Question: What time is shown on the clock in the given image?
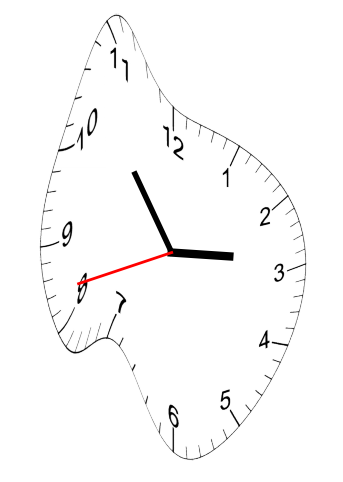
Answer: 02:53:42